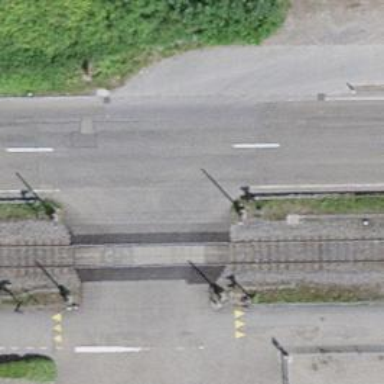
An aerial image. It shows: Level crossing with double half barrier.